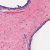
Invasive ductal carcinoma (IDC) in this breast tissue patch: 0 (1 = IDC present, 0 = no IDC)